Field crop: maize
Growth stage: 2
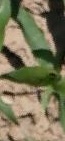
Species: maize